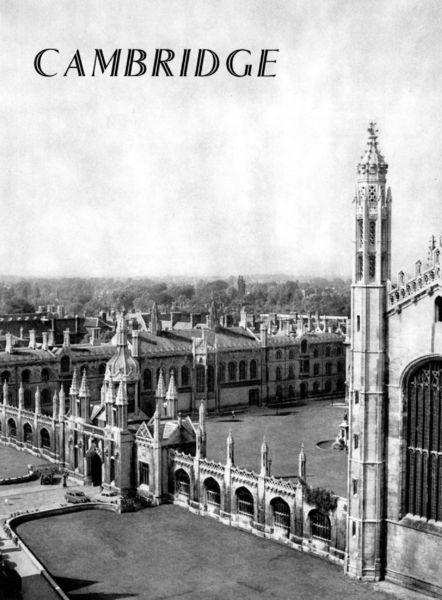
Titel: Kapelle des King´s College, Cambridge/Cambridgeshire
Standort: Cambridge (EU - GB)
Schlagwörter: stadt, fenster, straße, anlage, gebäude, park, rasen, schloss, wiese, häuser, kirche, england, front, kamine, turm, garten, bogen, dächer, mauer, kuppel, tor, foto, fotografie, eingang, burg, türme, schwarzweiß, arkaden, kathedrale, postkarte, autos, rundgang, gartenanlage, universität, fiale, fialtürme, von oben, cambridge